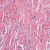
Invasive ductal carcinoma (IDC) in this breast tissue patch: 1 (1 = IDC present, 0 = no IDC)